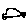
Label: car